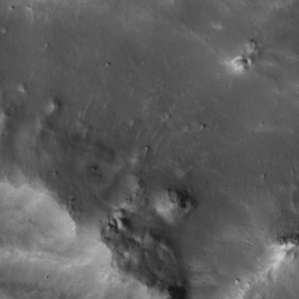
Label: non_frost